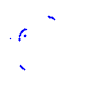
Particle: kaon